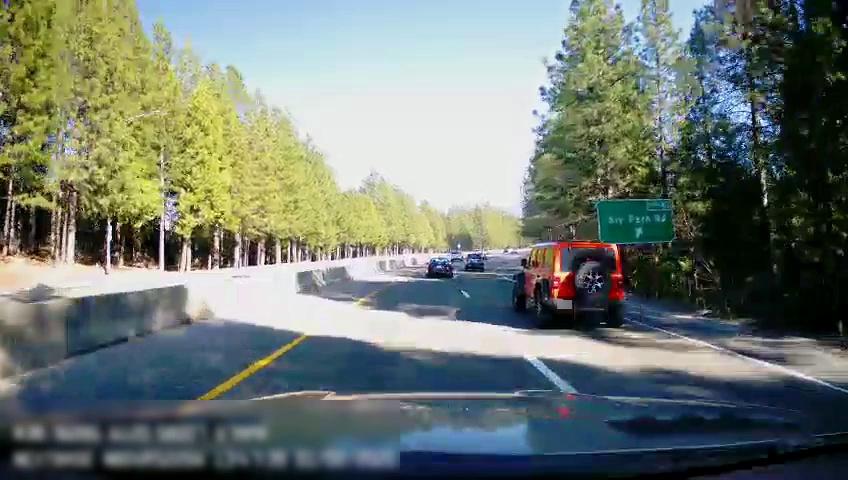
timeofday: Day
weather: Sunny
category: Drivable Space
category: Drivable Space
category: Vehicles | SUV
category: Vehicles | SUV
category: Vehicles | Car
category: Vehicles | Car
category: Lanes | Current Lane
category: Lanes | Current Lane
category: Lanes | Alternate Lane
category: Traffic | Signs